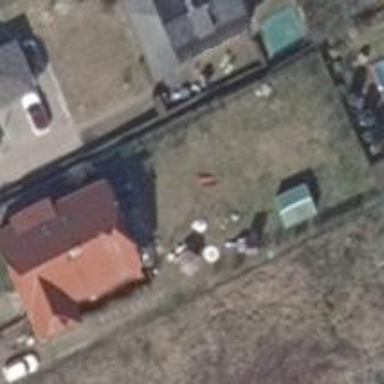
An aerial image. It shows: House with half-hipped roof shape.